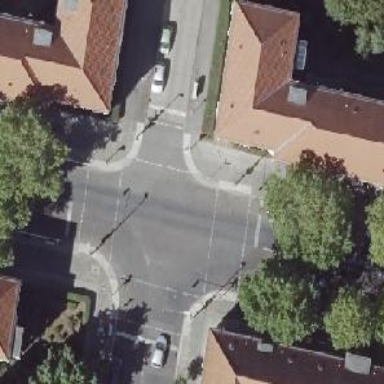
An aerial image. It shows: Crossing with traffic signals.